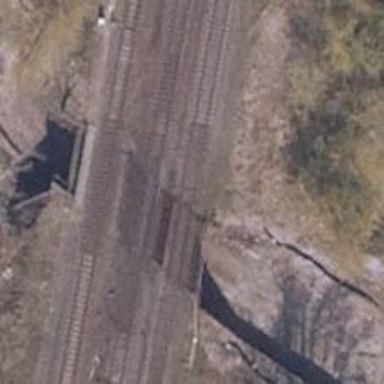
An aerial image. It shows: Bridge over electrified railway with contact lines.